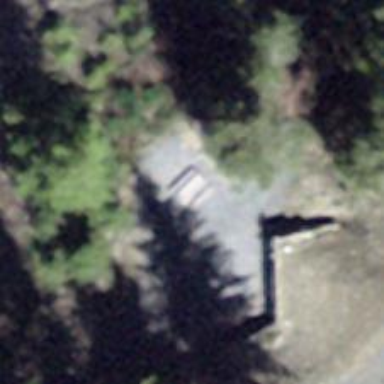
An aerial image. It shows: Picnic table located in leisure land area.